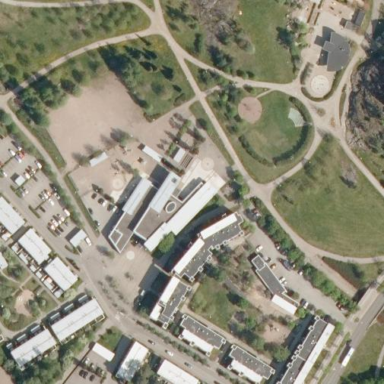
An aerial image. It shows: School.